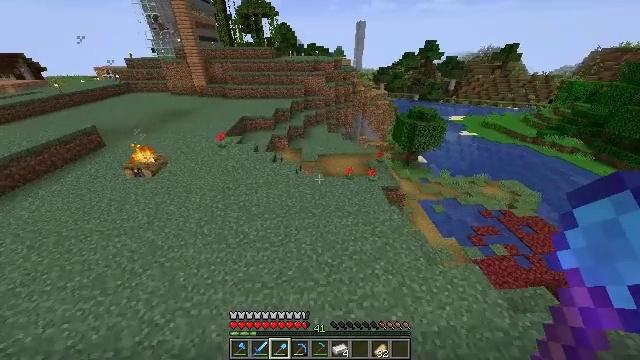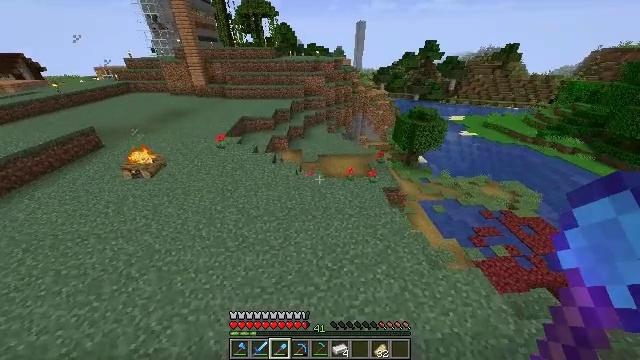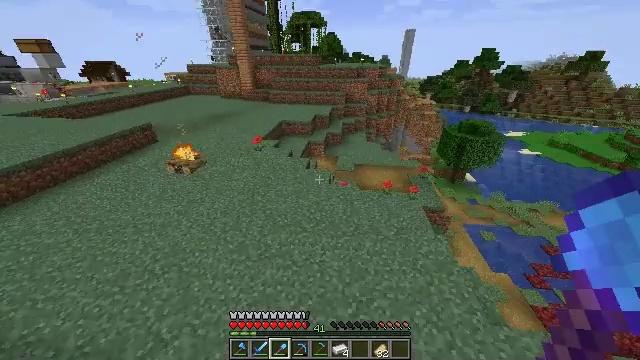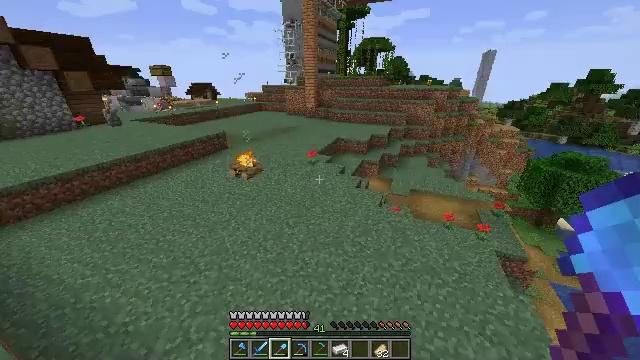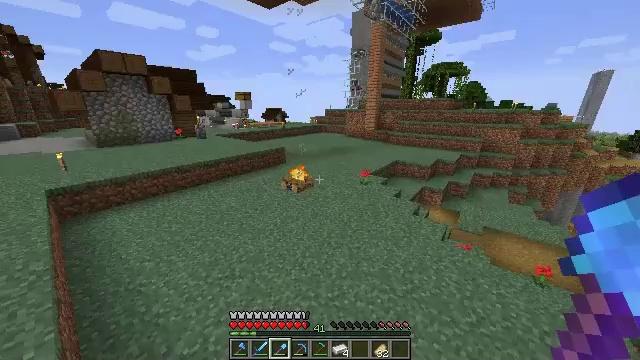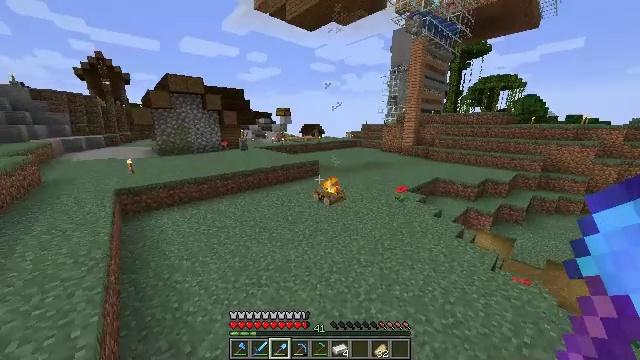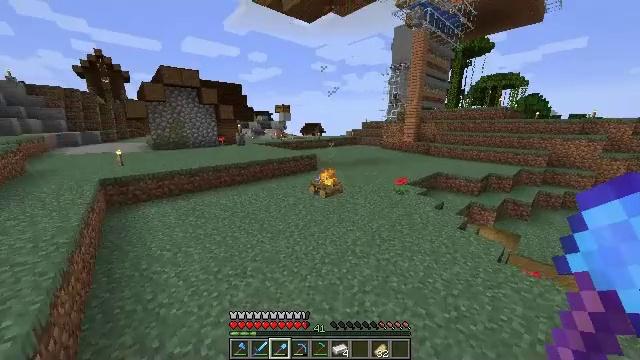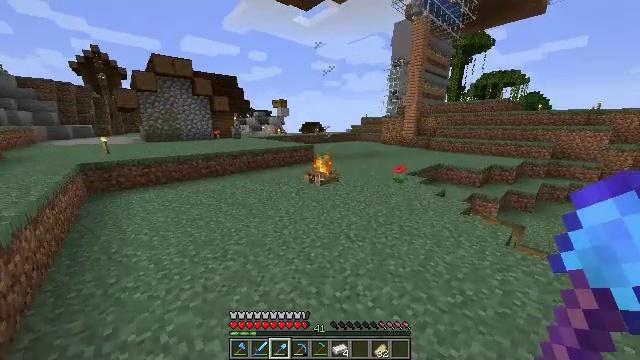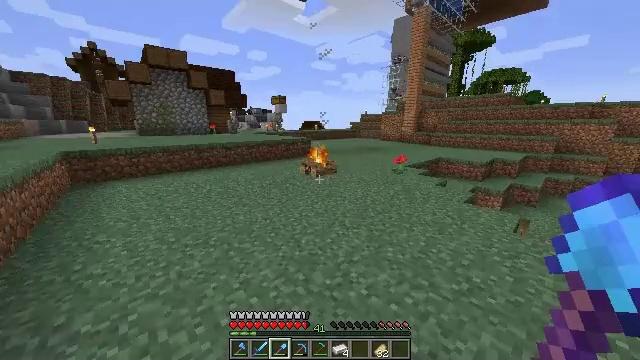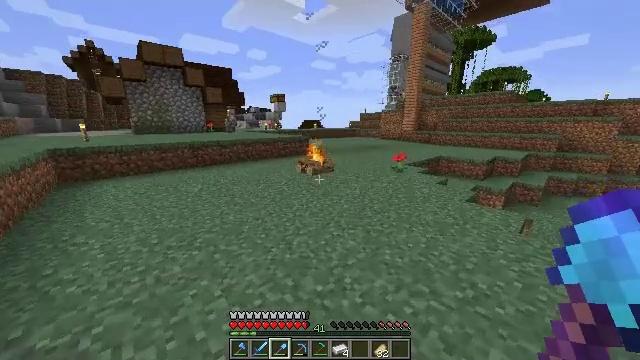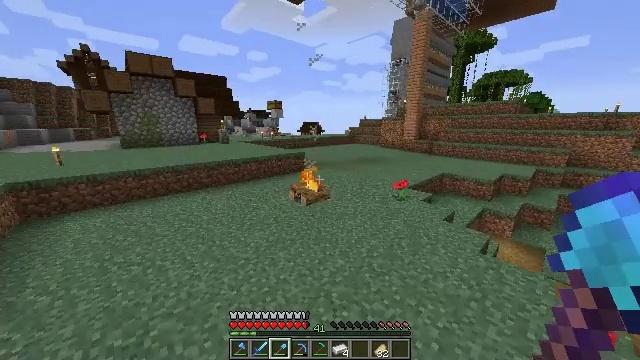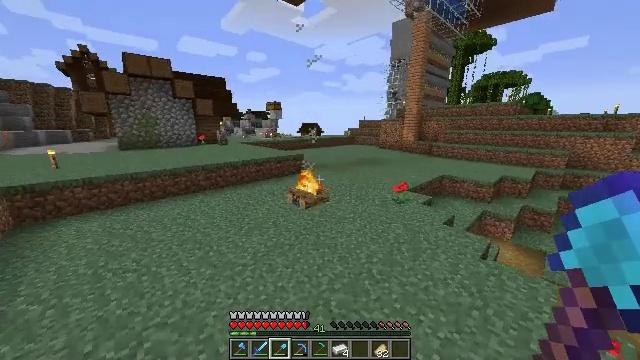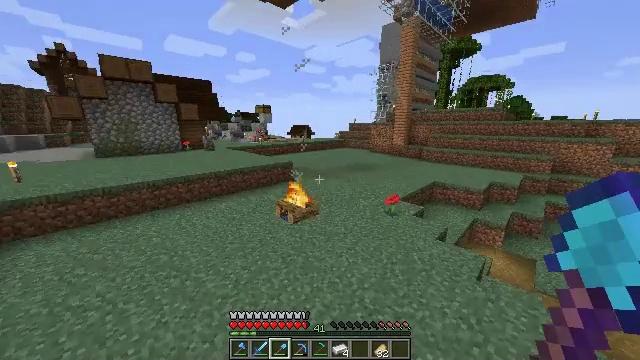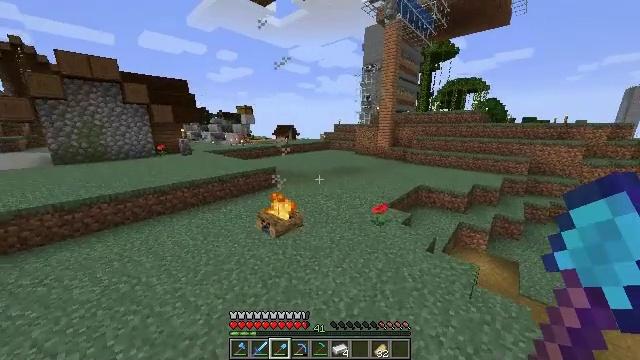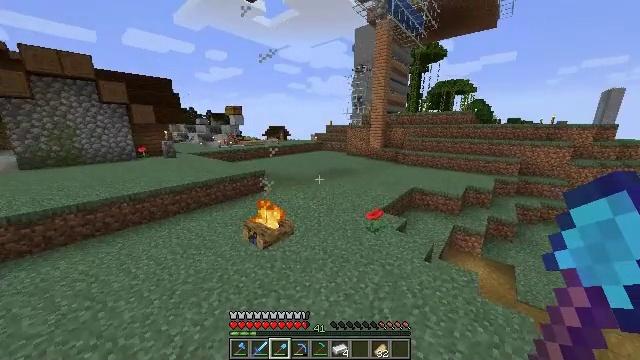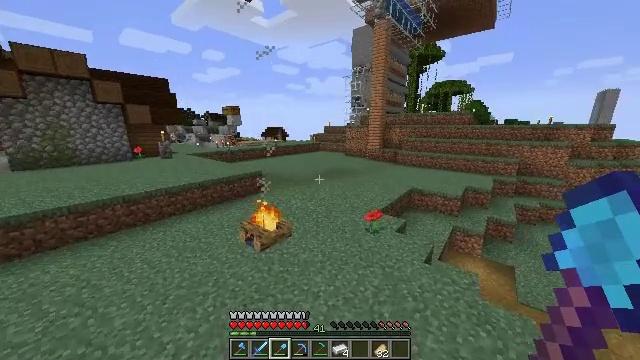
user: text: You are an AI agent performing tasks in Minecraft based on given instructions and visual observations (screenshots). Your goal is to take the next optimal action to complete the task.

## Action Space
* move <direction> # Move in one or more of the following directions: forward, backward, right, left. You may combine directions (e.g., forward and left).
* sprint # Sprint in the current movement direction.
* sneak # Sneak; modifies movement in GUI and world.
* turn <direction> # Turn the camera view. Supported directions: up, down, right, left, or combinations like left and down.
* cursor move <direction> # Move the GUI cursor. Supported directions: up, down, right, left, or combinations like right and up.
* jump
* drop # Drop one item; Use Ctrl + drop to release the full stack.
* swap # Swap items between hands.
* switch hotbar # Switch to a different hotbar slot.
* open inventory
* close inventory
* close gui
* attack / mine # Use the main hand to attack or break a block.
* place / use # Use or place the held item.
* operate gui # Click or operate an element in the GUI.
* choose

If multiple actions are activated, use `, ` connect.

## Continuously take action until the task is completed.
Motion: motion action
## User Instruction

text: Form a dried kelp block with dried kelp at the crafting table.
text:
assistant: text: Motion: move forward, jump
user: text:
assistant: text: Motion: move forward, turn left and up, jump
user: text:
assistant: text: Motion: move forward, sprint, turn left and up, jump
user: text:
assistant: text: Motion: move forward, sprint, turn left and up, jump
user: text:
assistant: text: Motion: move forward, sprint, turn left and up, jump
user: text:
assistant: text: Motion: move forward, sprint, jump
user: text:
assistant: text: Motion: move forward, sprint, jump
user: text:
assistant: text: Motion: move forward, jump
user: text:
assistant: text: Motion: move forward, jump
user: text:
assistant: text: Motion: move forward, jump
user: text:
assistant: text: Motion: move forward, jump
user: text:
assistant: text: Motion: move forward, turn right, jump
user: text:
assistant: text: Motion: move forward, turn right, jump
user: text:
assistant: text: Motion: move forward, turn right, jump
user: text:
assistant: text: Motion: move forward, jump
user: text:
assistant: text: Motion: move forward, sprint, jump
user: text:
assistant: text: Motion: move forward, sprint, jump
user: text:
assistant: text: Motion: move forward, sprint, turn right, jump
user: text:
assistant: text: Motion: move forward, sprint, turn right, jump
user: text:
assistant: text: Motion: move forward, jump
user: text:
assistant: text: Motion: move forward, jump
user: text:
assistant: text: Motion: move forward, jump
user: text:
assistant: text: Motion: move forward, jump
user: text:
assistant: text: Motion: move forward, jump
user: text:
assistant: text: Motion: move forward, sprint, jump
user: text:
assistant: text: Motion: move forward, sprint, jump
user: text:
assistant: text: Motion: move forward, sprint, jump
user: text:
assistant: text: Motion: move forward, sprint, jump
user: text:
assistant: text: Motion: move forward, turn left, jump
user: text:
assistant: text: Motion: move forward, turn left, jump